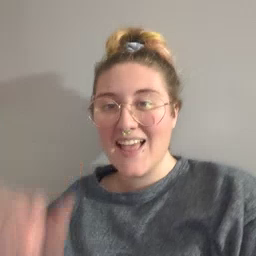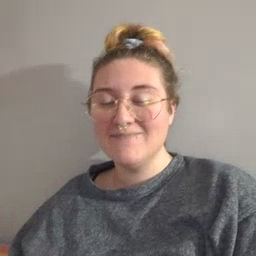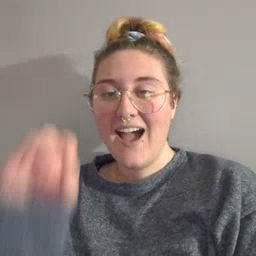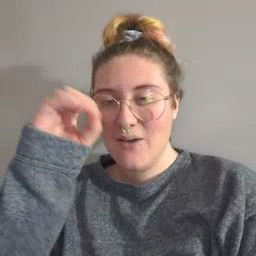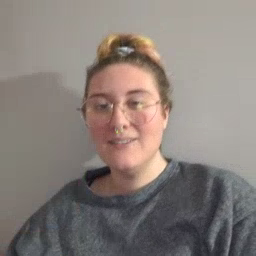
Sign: owl